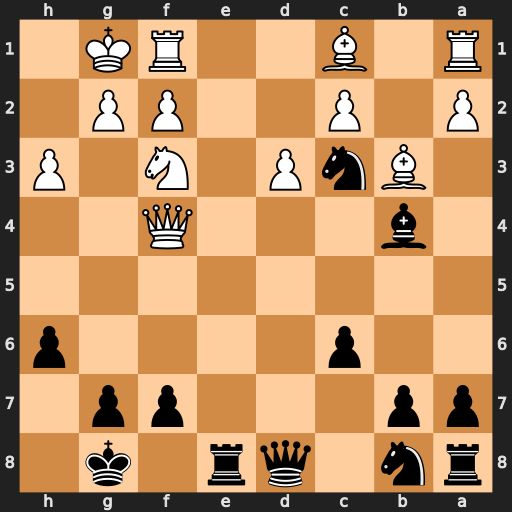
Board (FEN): rn1qr1k1/pp3pp1/2p4p/8/1b3Q2/1BnP1N1P/P1P2PP1/R1B2RK1
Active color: b
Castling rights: -
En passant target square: -
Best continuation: Ne2+ Kh1 Nxf4